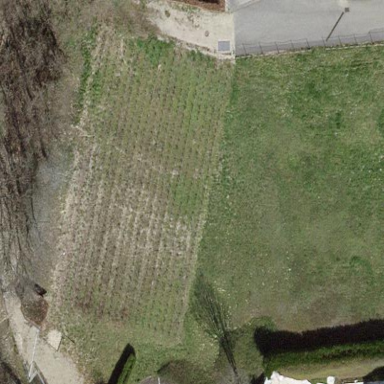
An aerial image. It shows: Vineyard growing grapes.